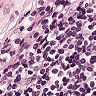
Metastatic tissue present: no